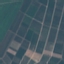
Land use / land cover class: PermanentCrop